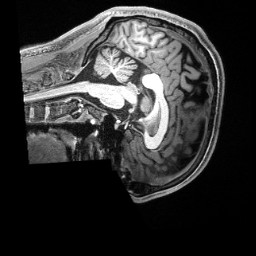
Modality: T1w
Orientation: sagittal
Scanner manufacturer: siemens
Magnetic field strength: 3 T
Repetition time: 2.5 s
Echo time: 0.00231 s